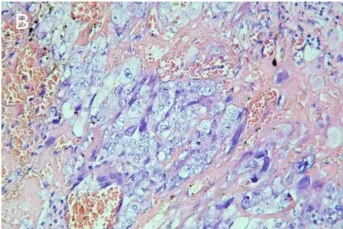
Uterine mass. Were choriocarcinoma.
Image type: pathology (h&e)